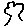
Label: tree